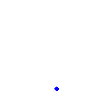
Particle: kaon